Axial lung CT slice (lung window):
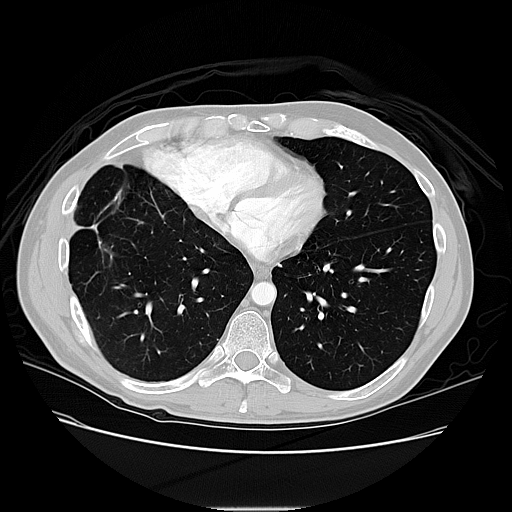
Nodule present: no